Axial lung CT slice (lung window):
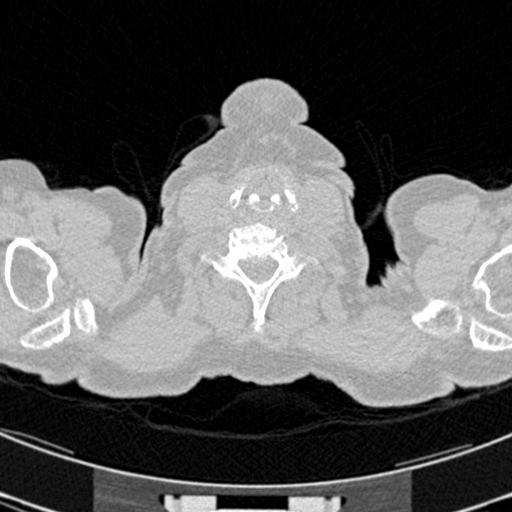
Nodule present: no